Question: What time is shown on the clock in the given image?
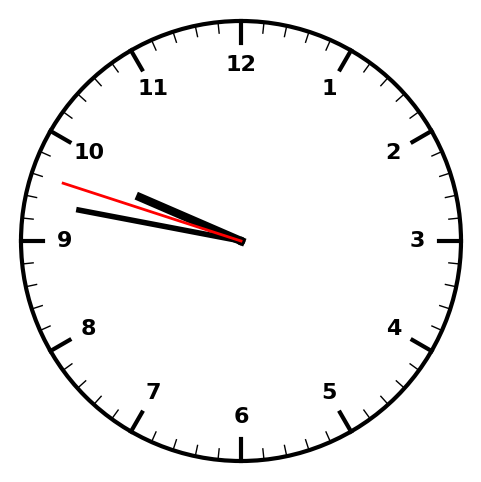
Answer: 09:46:48